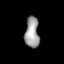
Tissue: lung
Cell type: Myeloid cells
Senescence score: 0.1613
Nuclear area (px): 425
Mean DAPI intensity: 158.209